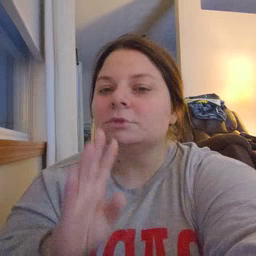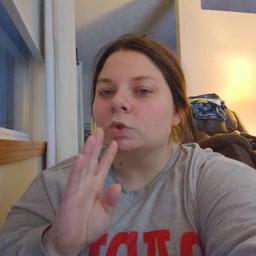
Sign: talk